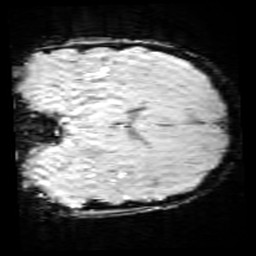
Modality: SWI
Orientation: coronal
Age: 10
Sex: male
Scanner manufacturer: siemens
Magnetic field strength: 3 T
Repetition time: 0.027 s
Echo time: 0.02 s